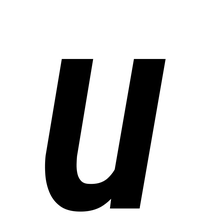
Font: Roboto-Italic_Condensed_Medium_Italic